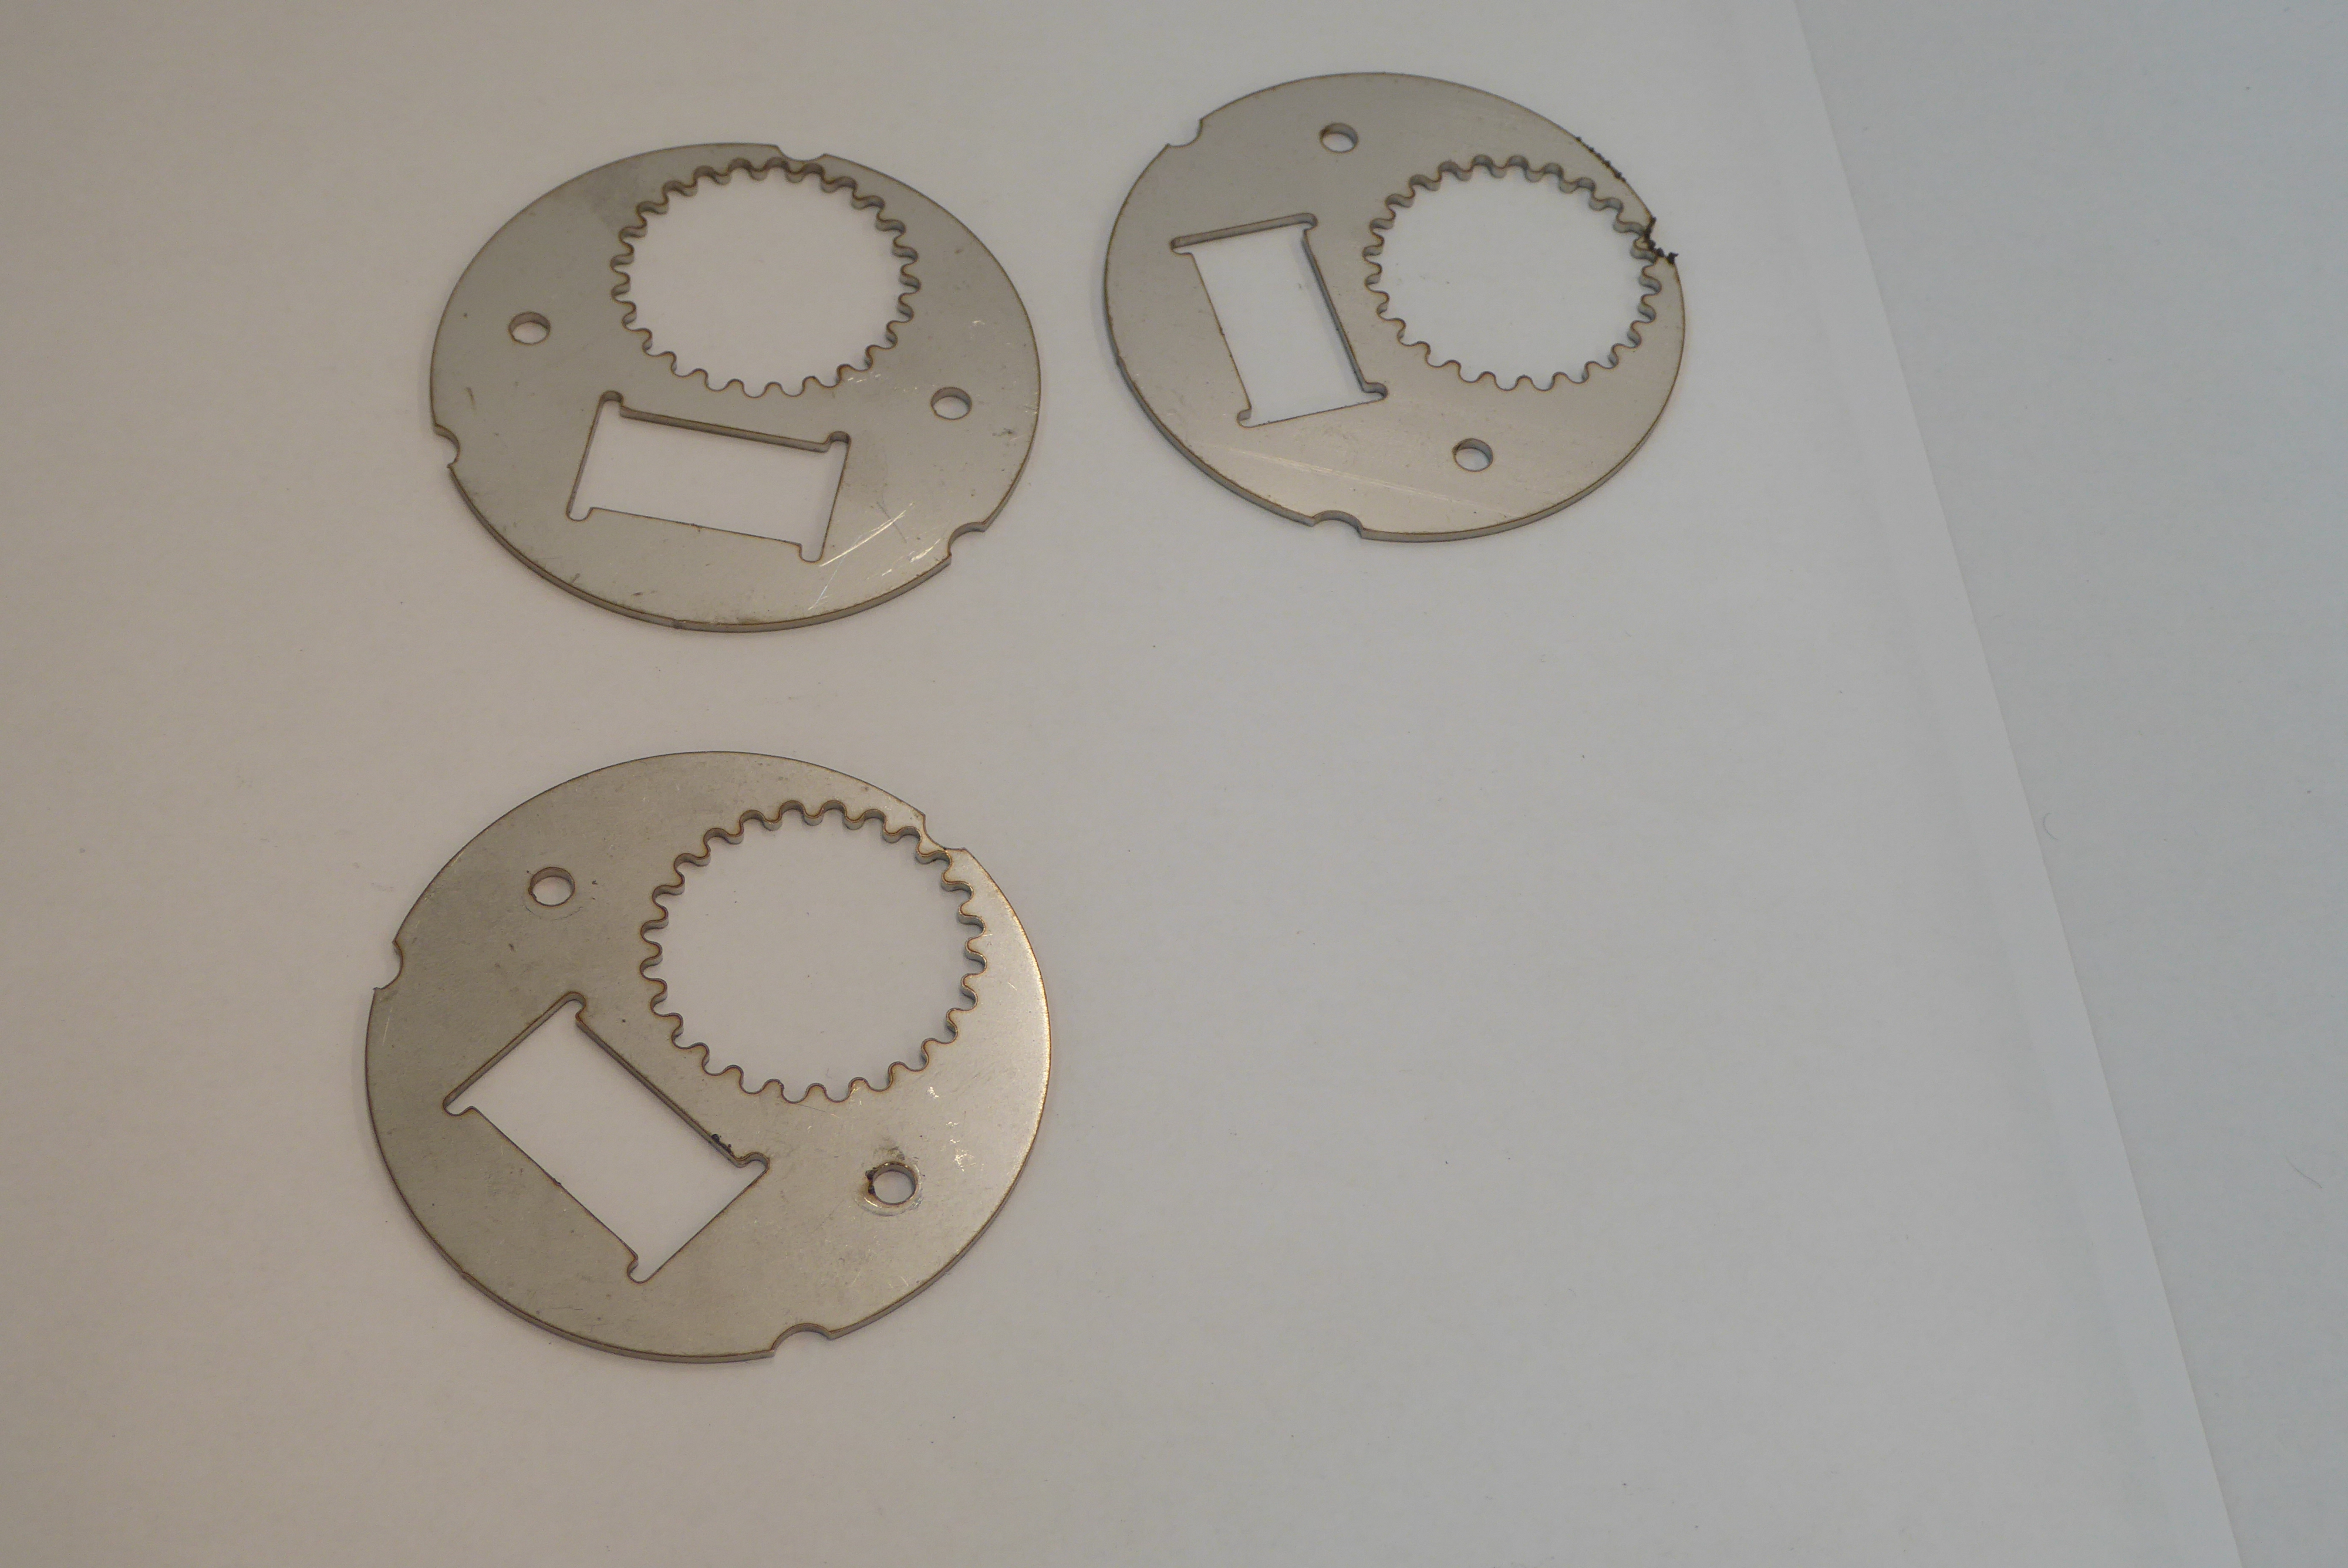
Label: Bottle Opener - Inlay